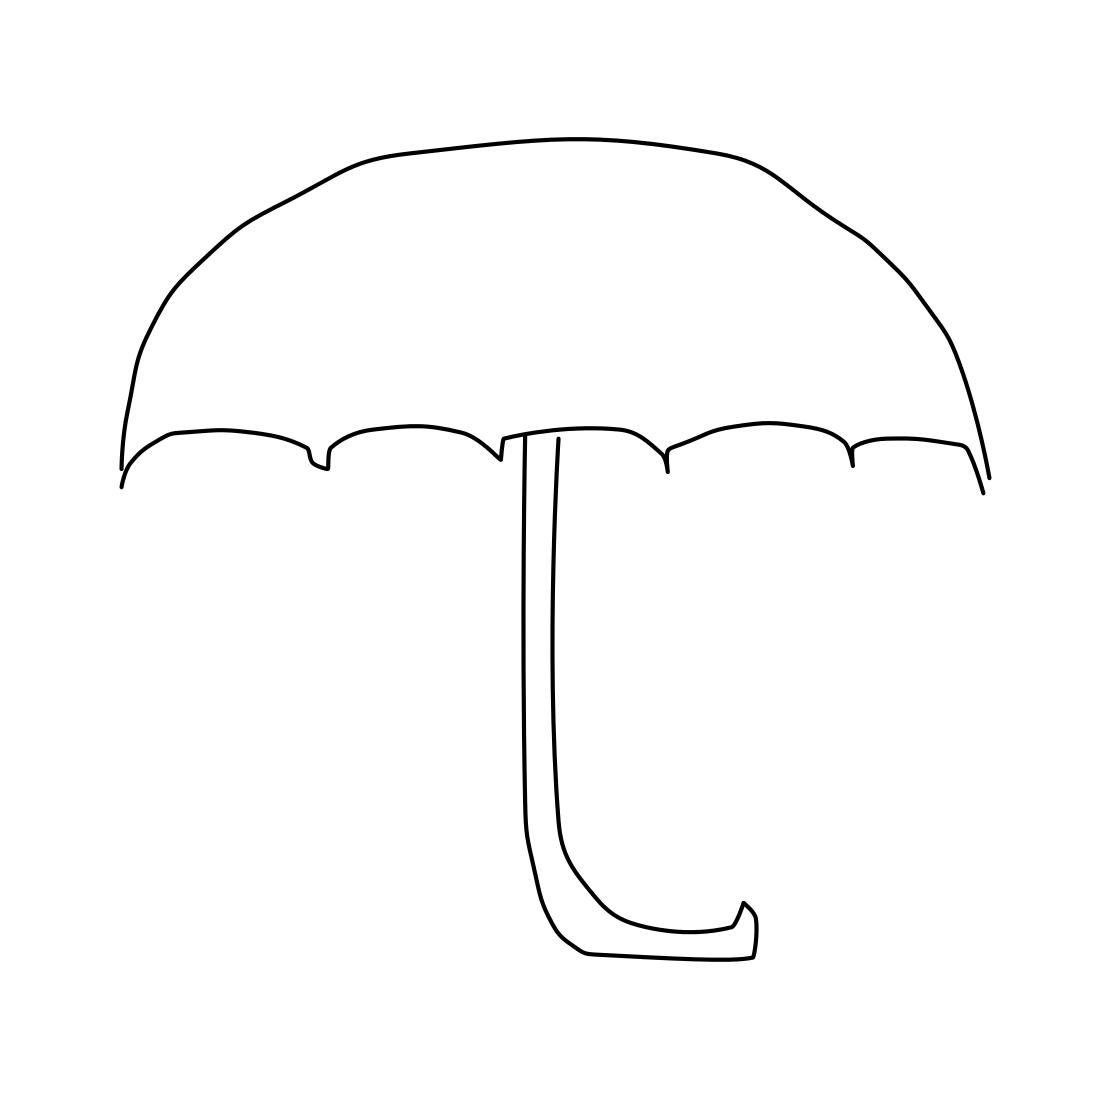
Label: umbrella